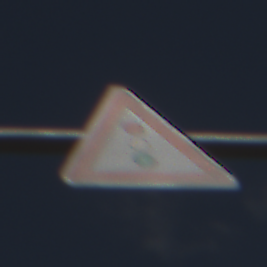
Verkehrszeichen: Lichtzeichenanlage
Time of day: Midday
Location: Outdoor (Nature)
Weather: PartlyCloudy
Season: NotSpecified
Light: Natural